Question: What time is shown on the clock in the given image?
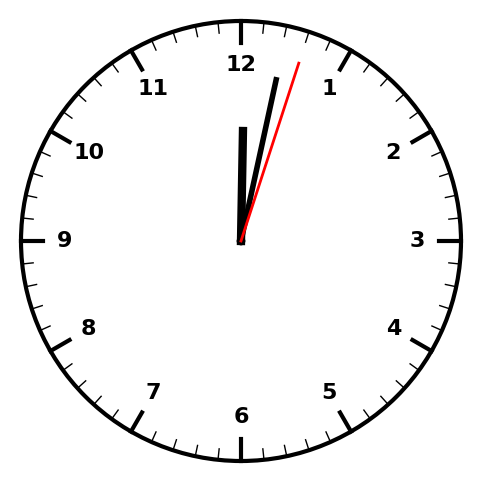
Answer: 12:02:03